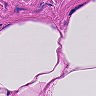
Metastatic tissue present: no